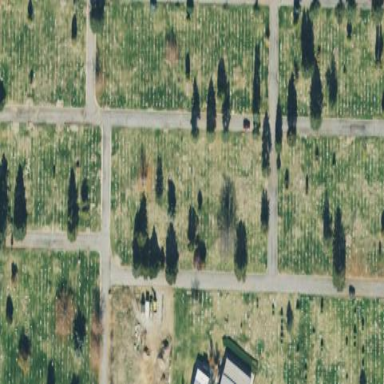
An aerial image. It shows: Sector within cemetery.